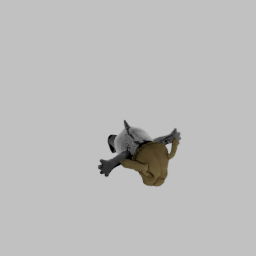
Label: animals